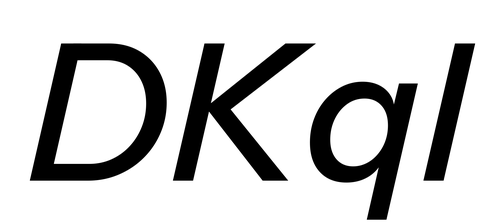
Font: InstrumentSans-Italic_Medium_Italic